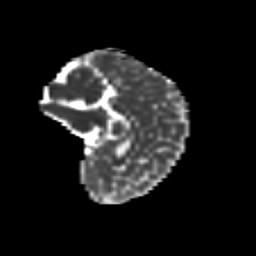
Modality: MD
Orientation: sagittal
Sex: male
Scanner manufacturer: siemens
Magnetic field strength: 3 T
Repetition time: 5 s
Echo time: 0.071 s